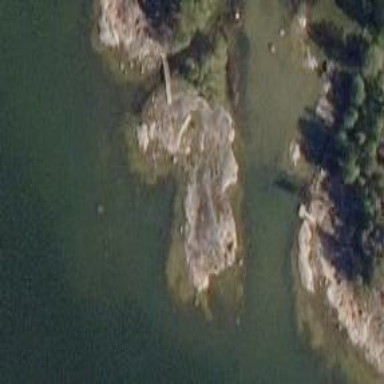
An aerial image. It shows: Islet.